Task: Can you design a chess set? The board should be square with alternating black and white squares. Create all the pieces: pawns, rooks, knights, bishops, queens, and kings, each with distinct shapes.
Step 1802:
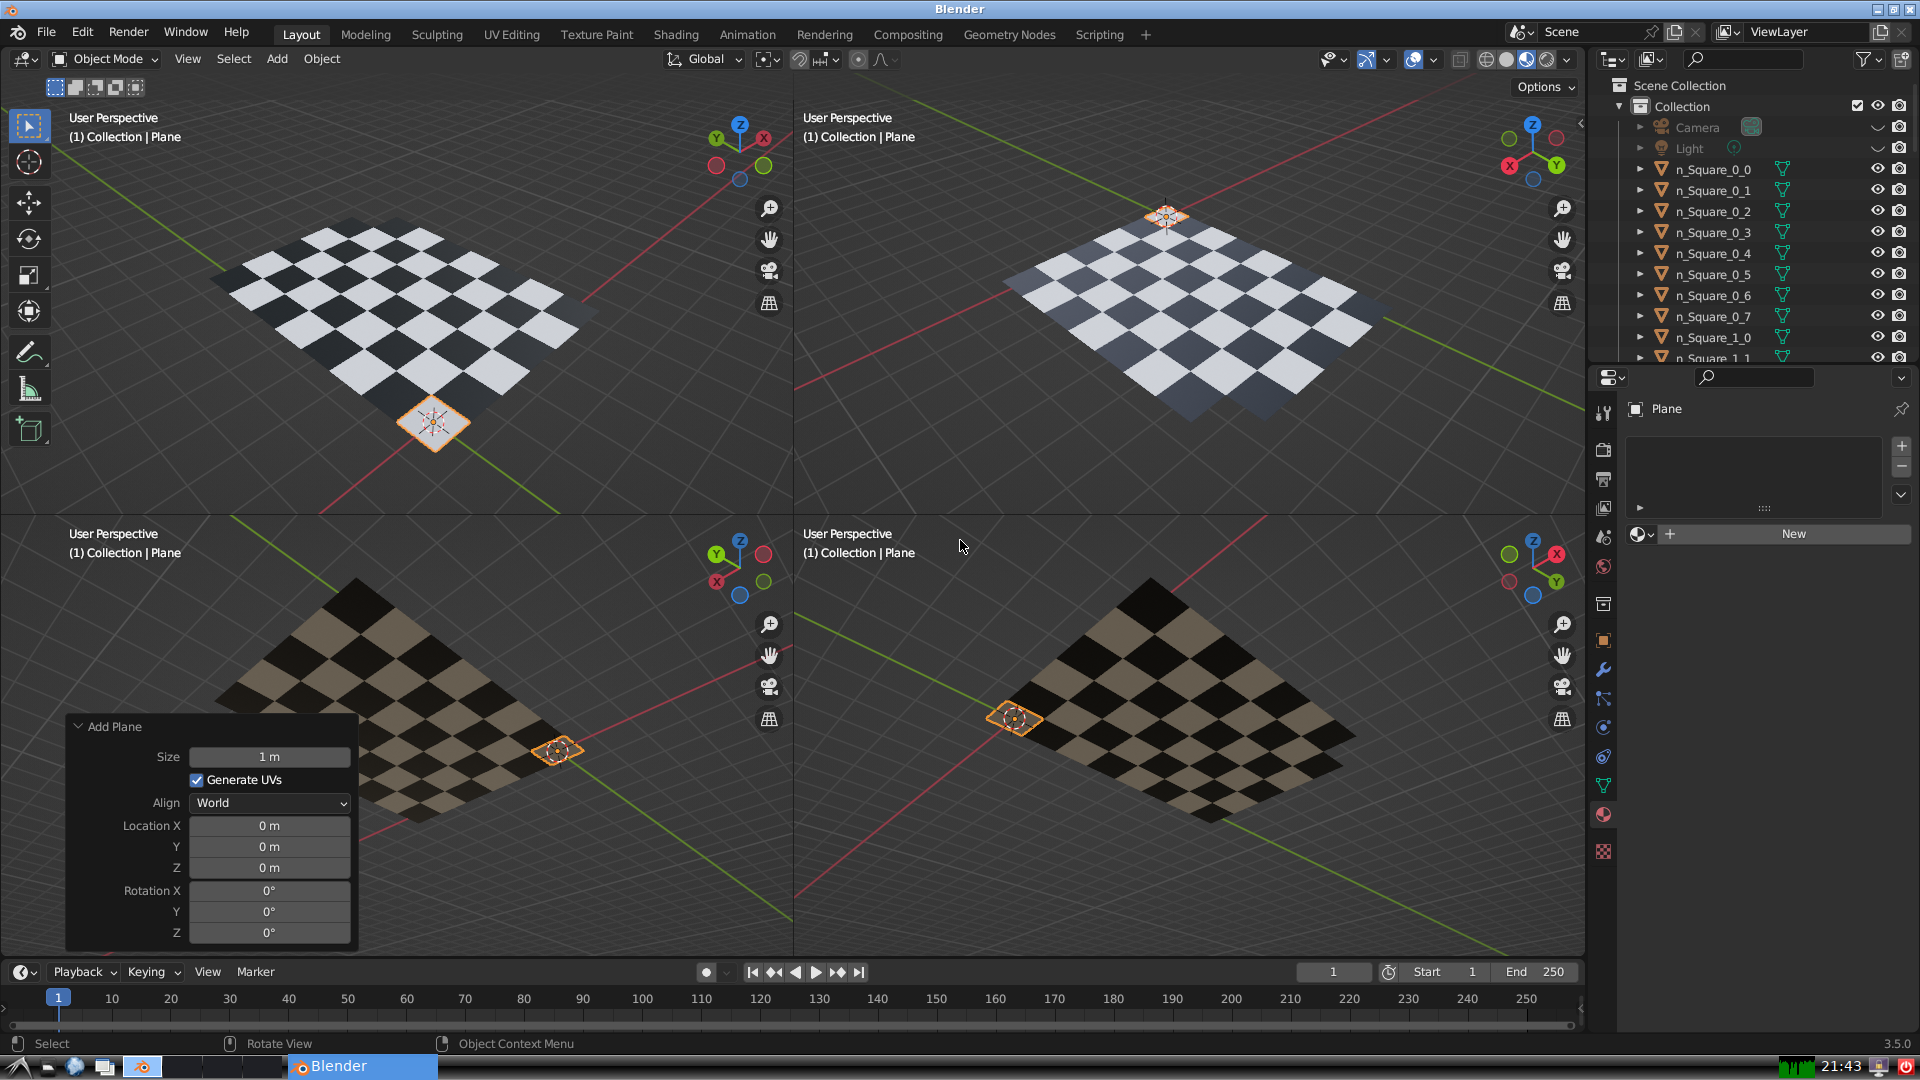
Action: {"key_press": ['Ctrl, Home']}